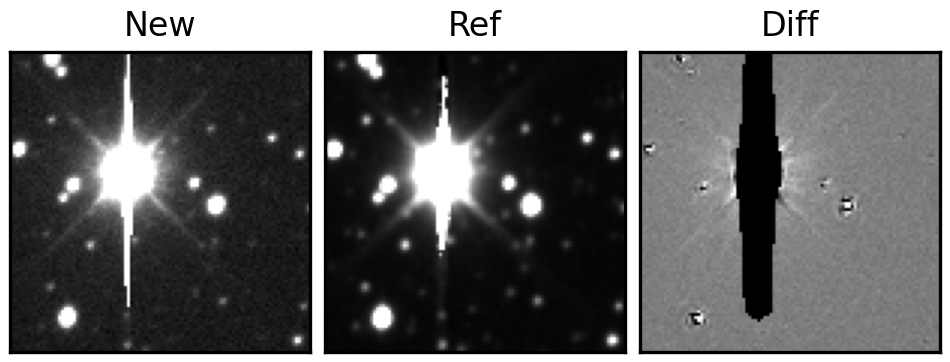
Label: bogus